Field crop: maize
Growth stage: 1
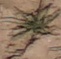
Species: lolium